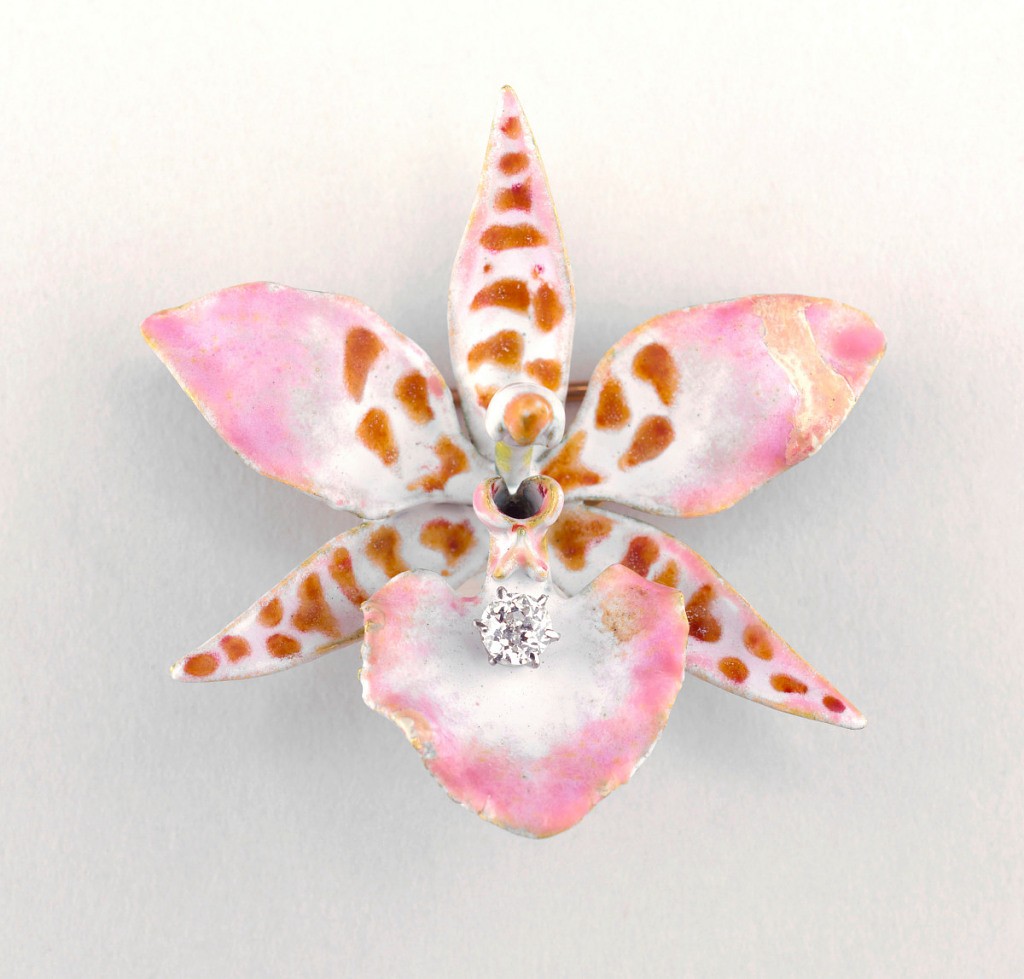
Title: Brooch
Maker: Tiffany & Company, American, established 1853
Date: ca. 1889
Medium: Gold, enamel, diamonds
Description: Enameled gold brooch in the shape of an six-petal orchid with diamons in the center of "flower."